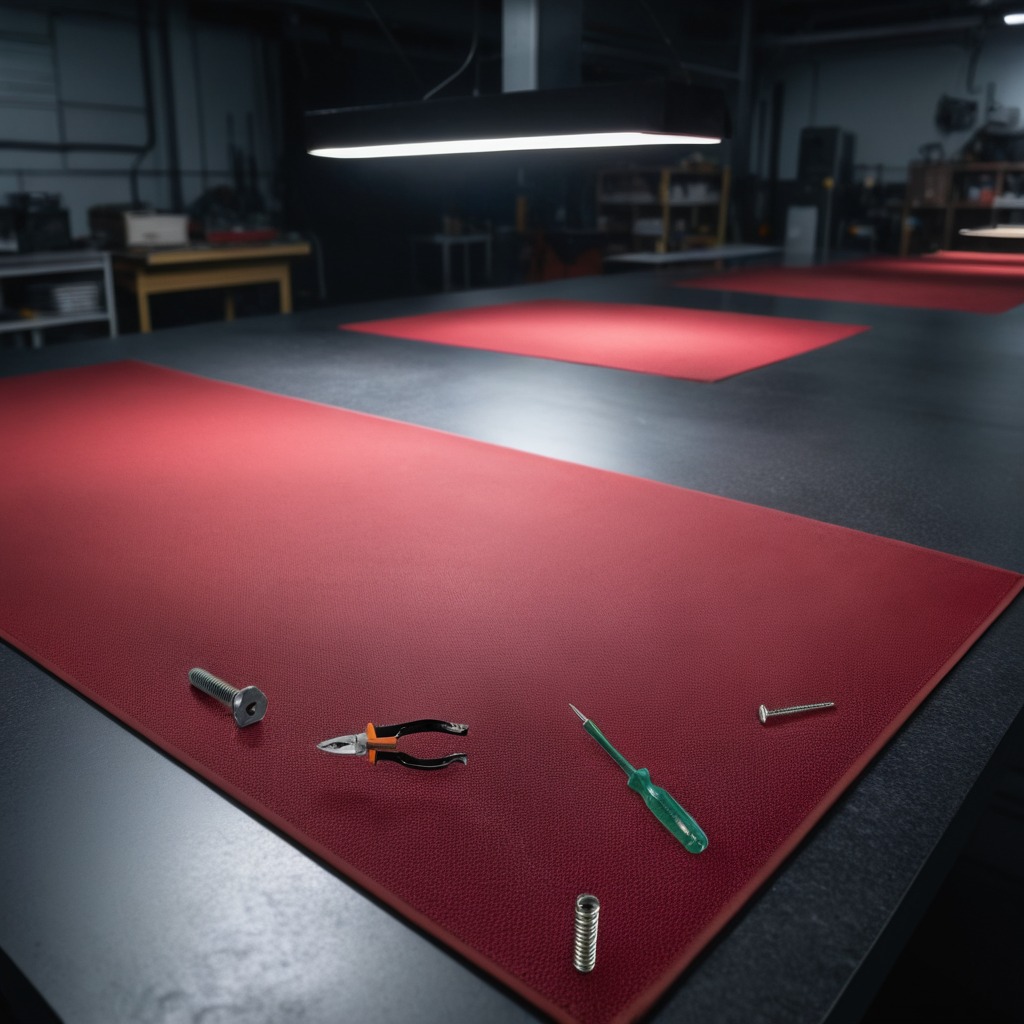
A screw, pliers, a coiled metal spring, and a screwdriver are lying on a clean granite tabletop.